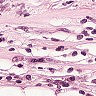
Metastatic tissue present: yes